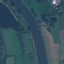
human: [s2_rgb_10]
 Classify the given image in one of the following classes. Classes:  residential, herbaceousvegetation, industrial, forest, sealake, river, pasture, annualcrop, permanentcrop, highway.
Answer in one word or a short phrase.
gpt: River